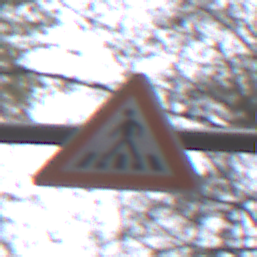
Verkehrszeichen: FussgaengerueberwegRechts
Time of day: MorningAfternoon
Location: Outdoor (Nature)
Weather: Overcast
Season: Autumn
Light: Natural